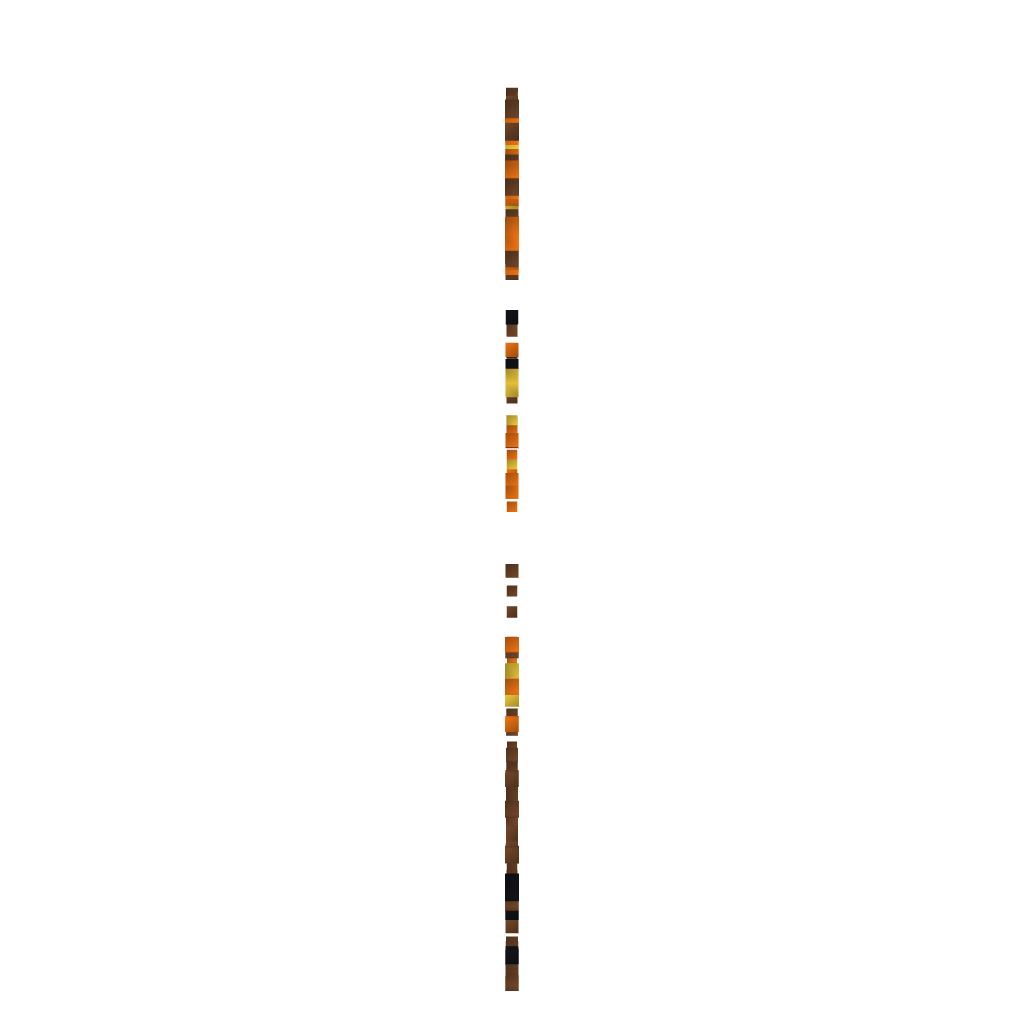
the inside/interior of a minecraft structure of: Naruto bijuu